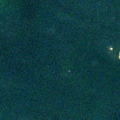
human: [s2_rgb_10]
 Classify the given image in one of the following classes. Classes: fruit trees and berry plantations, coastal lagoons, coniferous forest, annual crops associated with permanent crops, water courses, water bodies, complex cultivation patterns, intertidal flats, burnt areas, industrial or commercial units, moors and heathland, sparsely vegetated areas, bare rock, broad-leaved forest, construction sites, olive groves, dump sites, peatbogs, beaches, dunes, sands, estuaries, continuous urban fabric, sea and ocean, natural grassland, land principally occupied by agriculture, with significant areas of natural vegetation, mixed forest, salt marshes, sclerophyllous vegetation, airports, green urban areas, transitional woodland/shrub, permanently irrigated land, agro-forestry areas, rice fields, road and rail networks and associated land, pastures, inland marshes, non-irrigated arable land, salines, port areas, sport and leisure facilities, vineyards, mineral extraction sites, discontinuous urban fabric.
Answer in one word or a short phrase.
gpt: sea and ocean